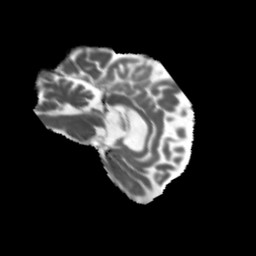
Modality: MD
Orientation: sagittal
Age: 64
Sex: female
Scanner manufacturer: siemens
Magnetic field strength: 3 T
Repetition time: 5.47 s
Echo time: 0.0854 s